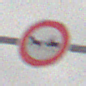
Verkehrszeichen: VerbotGespannfuhrwerke
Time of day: MorningAfternoon
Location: Outdoor (Nature)
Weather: Overcast
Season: Winter
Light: Natural